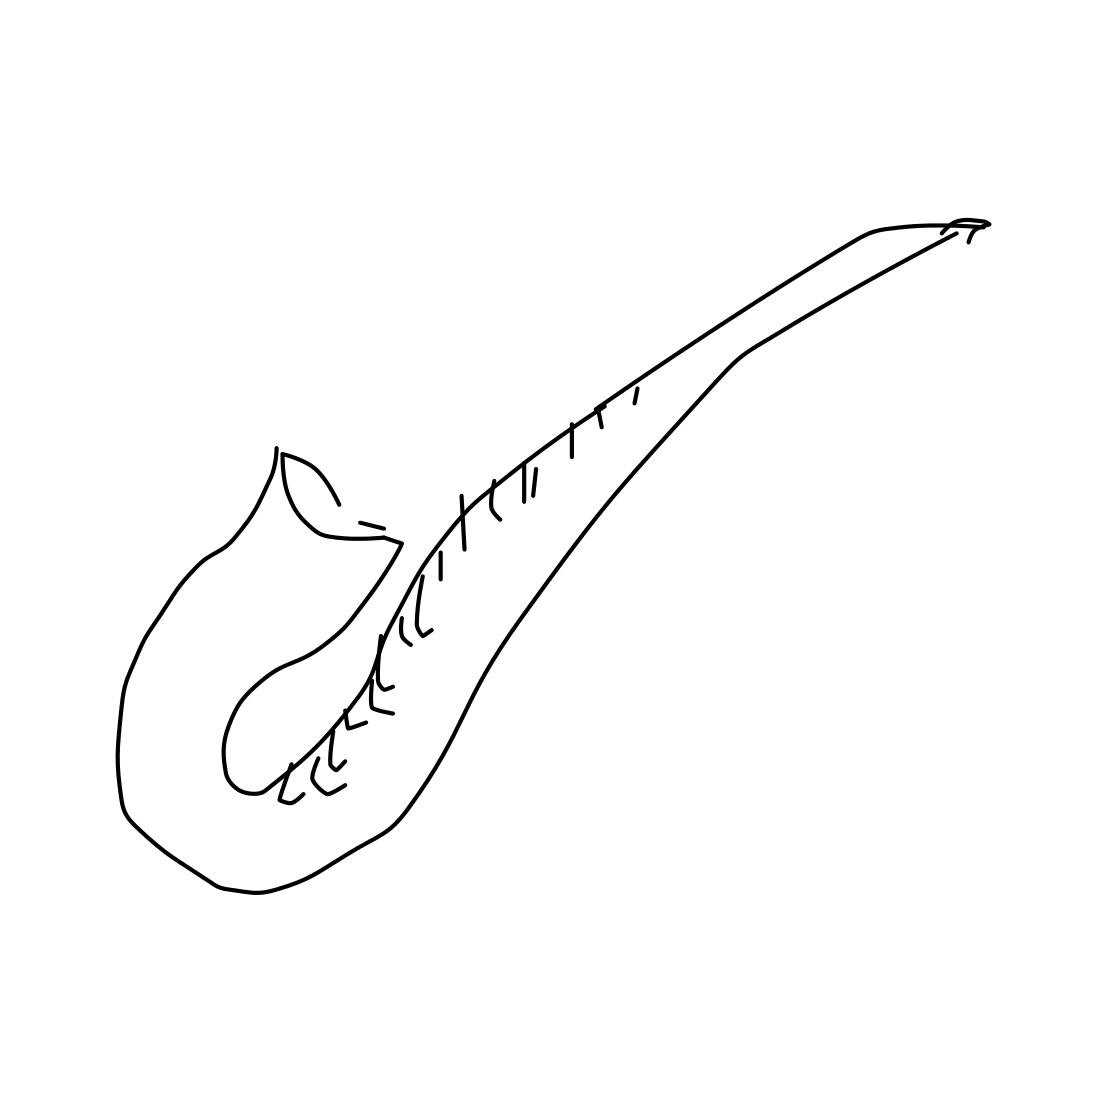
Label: saxophone